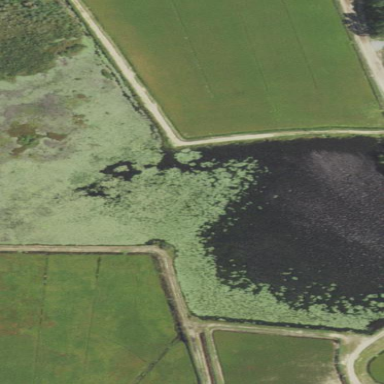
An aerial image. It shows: Marsh wetland.